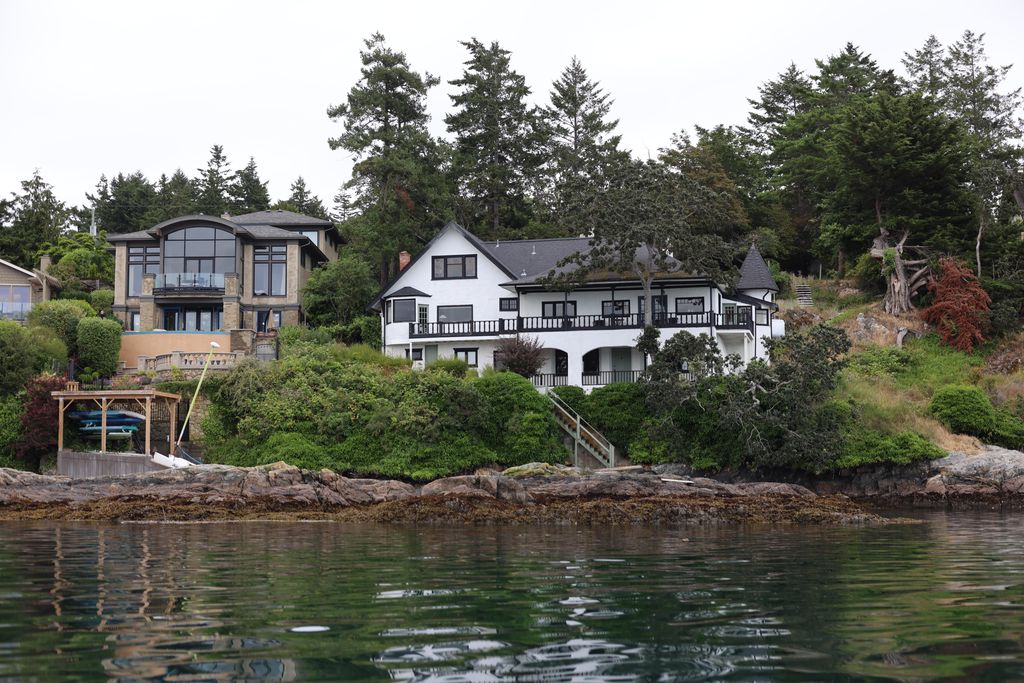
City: victoria